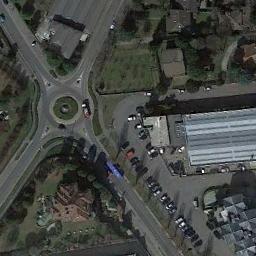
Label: roundabout